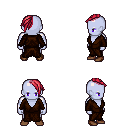
a pixel art fantasy rpg character, male body template, dark elf, purple skin, brown robe, teal pants, ruby red long mohawk hairstyle, brown shoes, four views (front, back, left, right), 2x2 character sprite sheet, small pixel art, hard edges, no anti-aliasing